Question: So I want to now if that possible for .NET languages to ignore error without using try catch construction ?
I can ignore warring with #nowarring 40 for example, can I ignore error ?
Why I want it ?
simply wanted to call system pause with this way
'''
open System.Runtime.InteropServices
[<DllImport(@"msvcrt.dll")>]
extern void system(string str)
system "pause"
'''
but got Error message
> unbalanced stack. This is probably
because the managed PInvoke signature
does not match the unmanaged target
signature. Make sure that the calling
convention and parameters of the
PInvoke signature match the target
unmanaged signature.
So I don't care, it works. But can I just ignore this error ? without doing weird stuff like that :
'''
try (system "pause") catch |_->()
'''
Ok , I solved my problem by adding CallingConvention=CallingConvention.Cdecl, but what the question was about skipping exceptions, so and I still don't know if I can do it.
So maybe I need to tell some real reason to not be down-voted hard - sometimes it's matters for program to live even with hard errors occupations, but even sometimes you don't need to catch them. You need just ignore them...
off topic : proof image about using void instead of int :

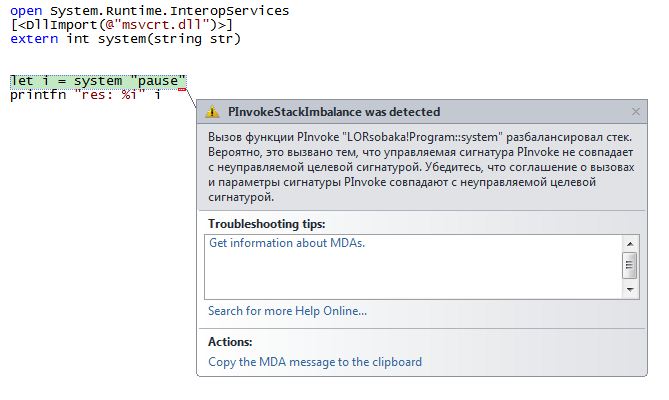
Answer: - 'try ... catch'-
VB.Net code:
'''
On Error Resume Next '' all exceptions after this point will be ignored
System("pause")
'''
But it's a dangerous feature. Exceptions should only be ignored if
1. You are absolutely confident that you understand why they have occurred
2. You are absolutely confident that they can be safely ignored.
In my humble opinion, and with no offence meant, from your question I don't think you understand why the error has occurred or why it is dangerous to ignore it.